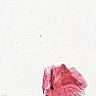
Metastatic tissue present: no